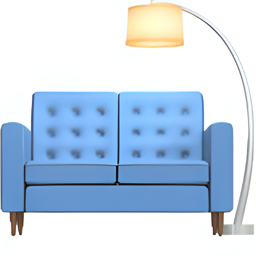
Name: couch and lamp
Emoji: 🛋
Group: Objects
Sub-group: household